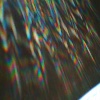
Label: sunburn